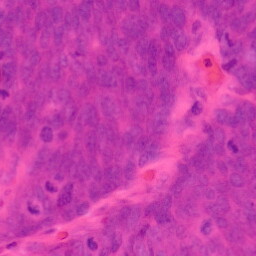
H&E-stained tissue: Colon